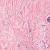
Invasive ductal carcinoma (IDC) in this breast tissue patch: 1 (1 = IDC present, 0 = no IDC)